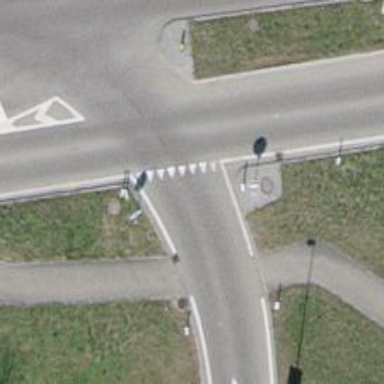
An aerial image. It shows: Road with "give way" sign.